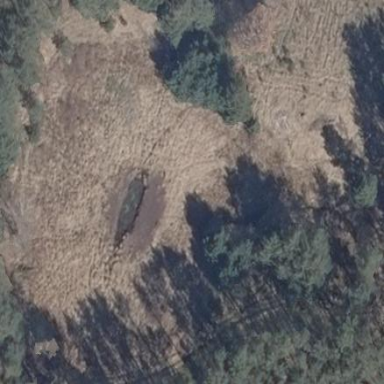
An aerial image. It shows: Bog wetland area.